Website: home-depot
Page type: payment
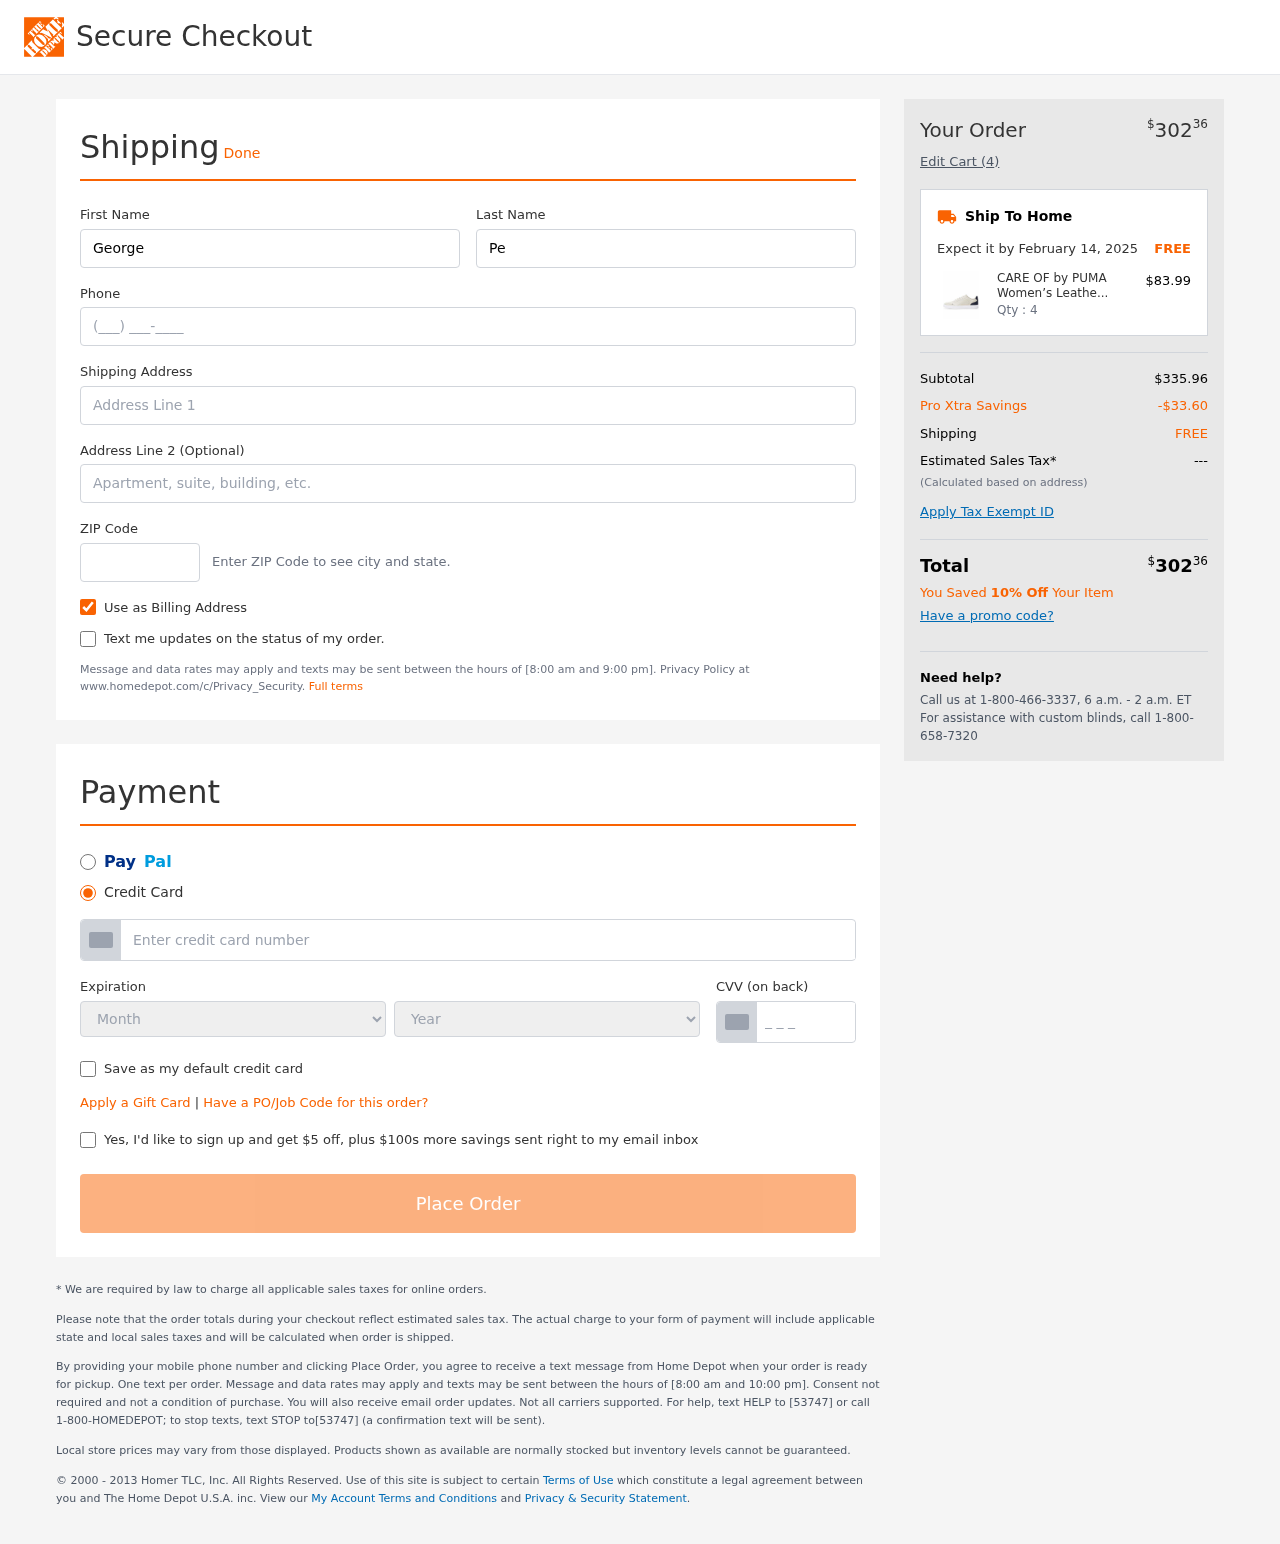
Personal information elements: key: PII_CARD_CVV
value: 282
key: PII_CARD_EXPIRY_MONTH
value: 06
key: PII_CARD_EXPIRY_YEAR
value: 26
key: PII_CARD_NUMBER
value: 5273 2251 1862 7209
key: PII_FIRSTNAME
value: George
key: PII_LASTNAME
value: Perkins
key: PII_PHONE
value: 9635184891
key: PII_POSTCODE
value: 80711
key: PII_STREET
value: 615 Jenkins Mission Suite 373
Product elements: key: PRODUCT1_NAME
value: CARE OF by PUMA Women’s Leather Low-Top Trainers, Beige, US 11.5
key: PRODUCT1_PRICE
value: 83.99
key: PRODUCT1_QUANTITY
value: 4
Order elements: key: ORDER_TOTAL
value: $30236
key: ORDER_NUM_ITEMS
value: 4
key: ORDER_DELIVERY_DATE
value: February 14, 2025
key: ORDER_SUBTOTAL
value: $335.96
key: ORDER_DISCOUNT
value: -$33.60
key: ORDER_SHIPPING_COST
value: FREE